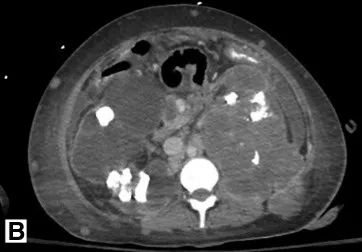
Axial) demonstrating marked progression of metastatic disease, including metastatic lesions of the lung, pleura, pancreatic neck, and innumerable lesions in the subcutaneous tissue.
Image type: radiology (ct)